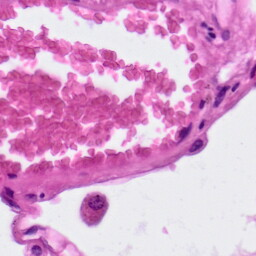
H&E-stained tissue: Lung